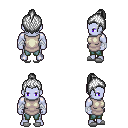
a pixel art fantasy rpg character, male body template, dark elf, purple skin, white tunic, teal pants, white short topknot hairstyle, white cloth bandages, white slippers, four views (front, back, left, right), 2x2 character sprite sheet, small pixel art, hard edges, no anti-aliasing